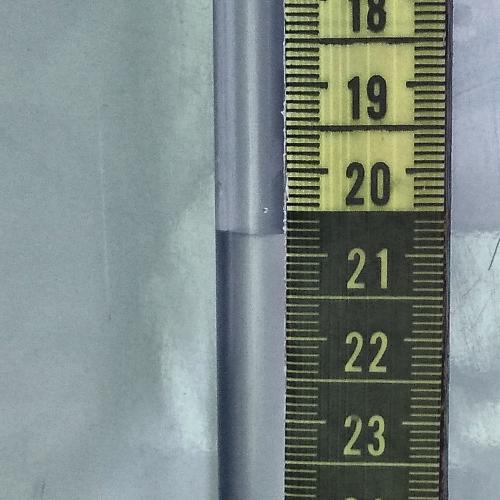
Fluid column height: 20.8 cm